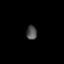
Tissue: lung
Cell type: Epithelial cells
Senescence score: 0.238
Nuclear area (px): 144
Mean DAPI intensity: 79.535